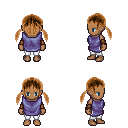
a pixel art fantasy rpg character, female body template, human, dark skin, chain tabard jacket, white pants, brown twin-tailed hairstyle, leather bracers, four views (front, back, left, right), 2x2 character sprite sheet, small pixel art, hard edges, no anti-aliasing